Question: I am integrating Office-365-SDK-for-iOS to fetch the user profile and contacts from outlook 365. I configure my application on azure management portal successfully. below are the constants for the app-
'''
#define OutlookClientId @"11d21f9f-6b16-4ea9-8f73-bbc9a65ac72b"
#define OutlookAuthority @"https://login.microsoftonline.com/06cbda59-d75b-4547-8406-e6af3ff4c658/oauth2/token?api-version=1.0"
#define OutlookRedirectUrl @"http://localhost/MyAppName"
#define OutlookRsourceId @"https://graph.microsoft.com/"
'''
When I am giving resourceId is <URL>.
Then its giving me an error that this is not a valid resource id configured for the app.
I read many url to fined out the problem but I failed.These urls says that "If your app requires permissions to the Office 365 Mail, Calendar, or Contacts APIs, select the Office 365 Exchange Online service." but there is no this service to enable. Below is my add application page screen shot-

There are only 3 application to add.
Please help me out out on this.
Thanks
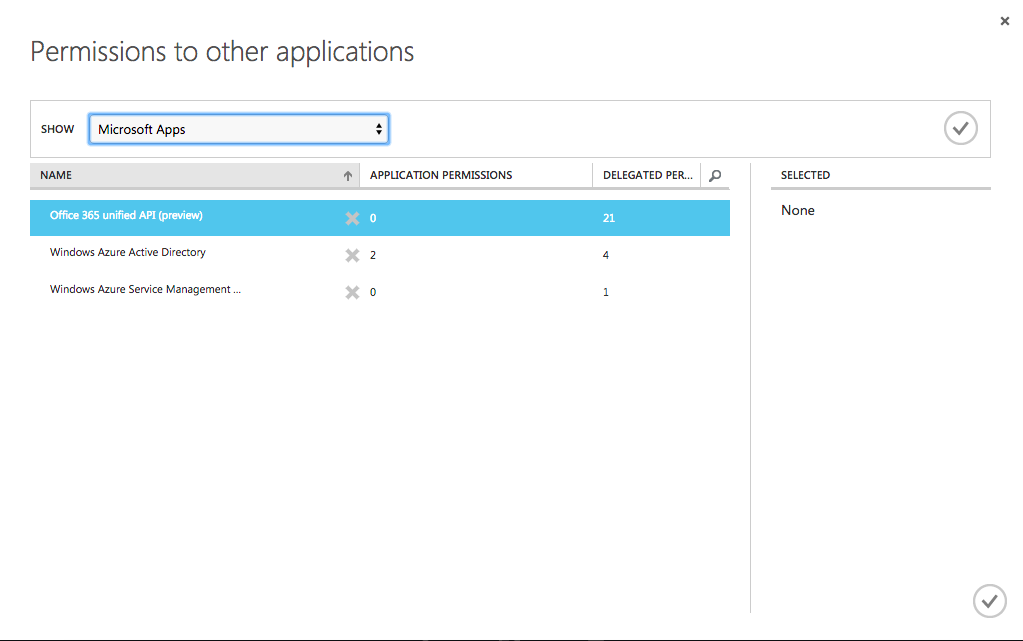
Answer: What type of account are you logging onto the Azure management portal with? Does it have access to Exchange Online? My guess is your Office 365 subscription doesn't include Exchange or SharePoint, so you don't see them there.
It looks like you're trying to use the Unified API though. In that case your resource ID should be 'https://graph.microsoft.com/'.